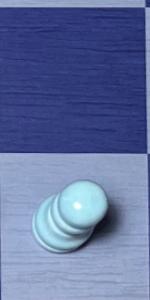
Label: Pawn_White